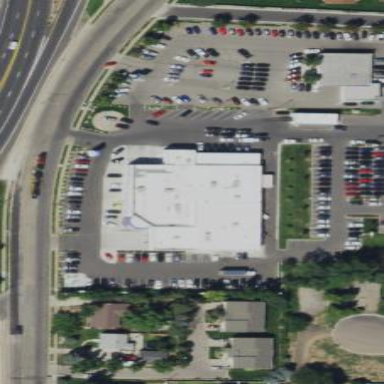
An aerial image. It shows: Retail building with car shop.